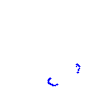
Particle: kaon